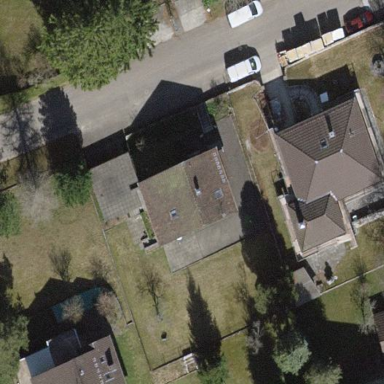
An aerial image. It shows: Gabled roofed house.